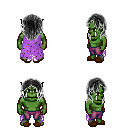
a pixel art fantasy rpg character, male body template, orc, green skin, maroon tattered cape, magenta pants, gray long hairstyle, brown slippers, four views (front, back, left, right), 2x2 character sprite sheet, small pixel art, hard edges, no anti-aliasing